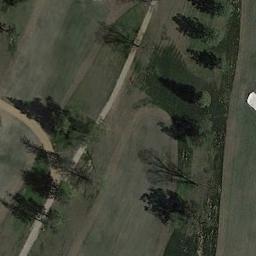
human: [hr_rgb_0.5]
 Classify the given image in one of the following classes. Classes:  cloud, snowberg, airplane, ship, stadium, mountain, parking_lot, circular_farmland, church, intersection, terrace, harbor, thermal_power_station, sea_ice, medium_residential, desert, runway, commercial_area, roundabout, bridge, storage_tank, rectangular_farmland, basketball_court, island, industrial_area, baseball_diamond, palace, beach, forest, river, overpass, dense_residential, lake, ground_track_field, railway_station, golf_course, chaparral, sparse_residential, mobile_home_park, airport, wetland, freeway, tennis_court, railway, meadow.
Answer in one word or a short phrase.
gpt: golf_course